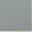
Piece: xx